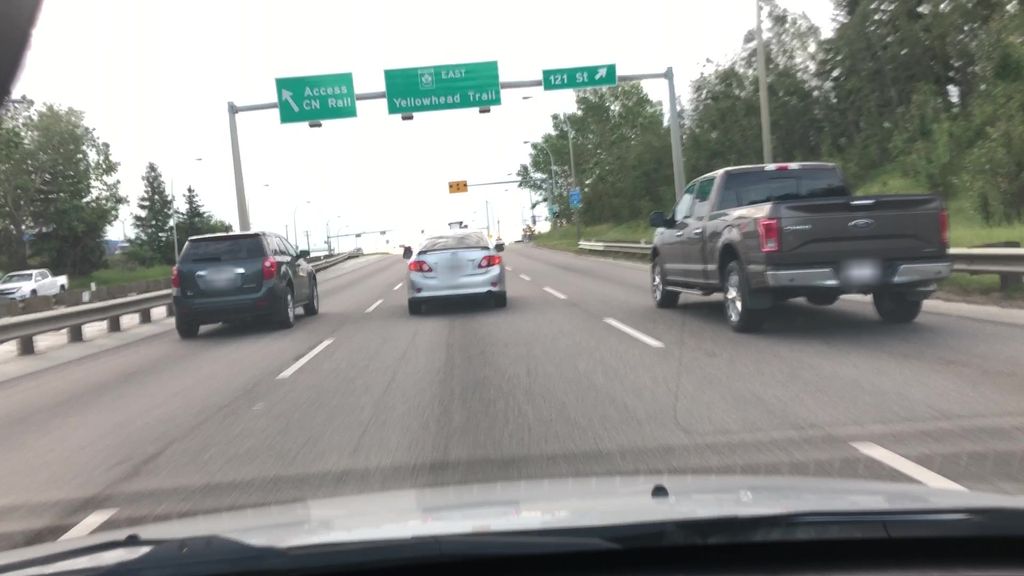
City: edmonton